Field crop: maize
Growth stage: 1
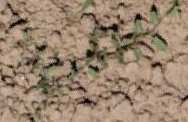
Species: convolvulus